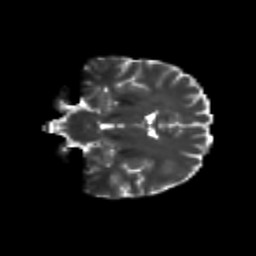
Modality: T2w
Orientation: coronal
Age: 29
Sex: female
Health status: healthy
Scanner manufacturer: siemens
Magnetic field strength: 3 T
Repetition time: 8.6 s
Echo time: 0.095 s